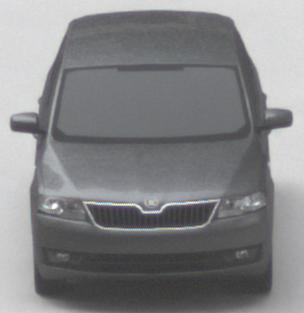
Make: Skoda
Model: Rapid Spaceback 1.2 TSI
Detailed model: Rapid Spaceback
Model produced from: 2013/10
Model produced until: 2015/04
Doors: 5
Color: gray
Road condition: dry road
Daytime: midday
Contrast: low contrast